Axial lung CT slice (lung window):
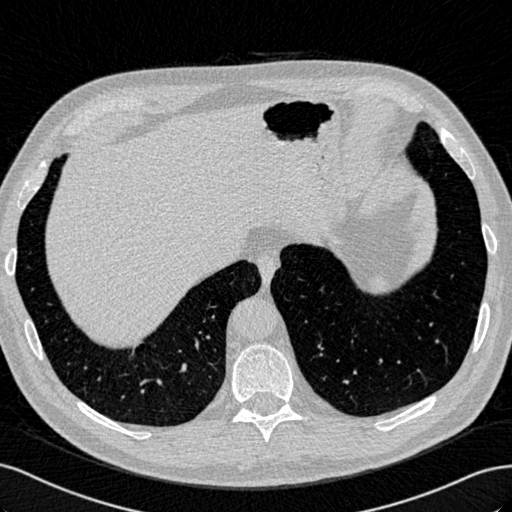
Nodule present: no